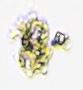
Label: Detritus